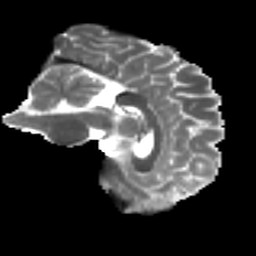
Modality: T2w
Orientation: sagittal
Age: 25
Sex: male
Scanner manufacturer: ge
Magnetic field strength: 3 T
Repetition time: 7.8 s
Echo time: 0.061 s